A time-domain waveform of one vibration snapshot from a rolling-element bearing is shown. Classify the bearing condition as one of: normal, inner_race, outer_race, ball.
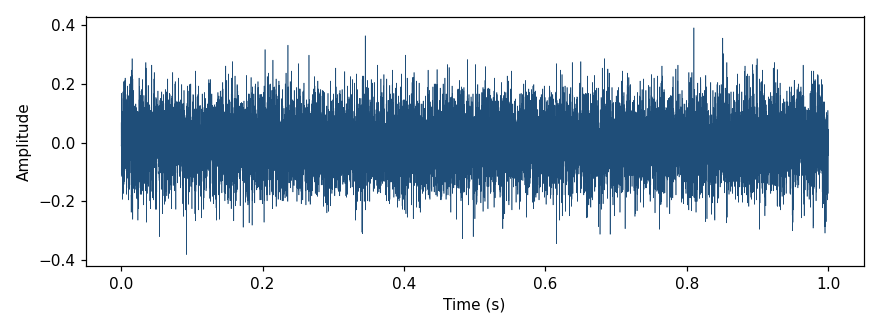
Answer: outer_race